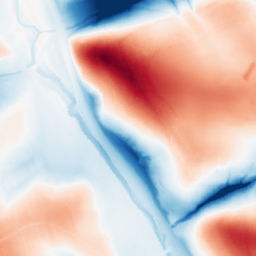
Category: classical
Decomposition family: gaussian_anisotropic
Decomposition parameters: sigma_x: 5
sigma_y: 50
Upsampling method: regularized
Upsampling parameters: scale: 4
lambda_reg: 0.001
Upsampling scale: 4